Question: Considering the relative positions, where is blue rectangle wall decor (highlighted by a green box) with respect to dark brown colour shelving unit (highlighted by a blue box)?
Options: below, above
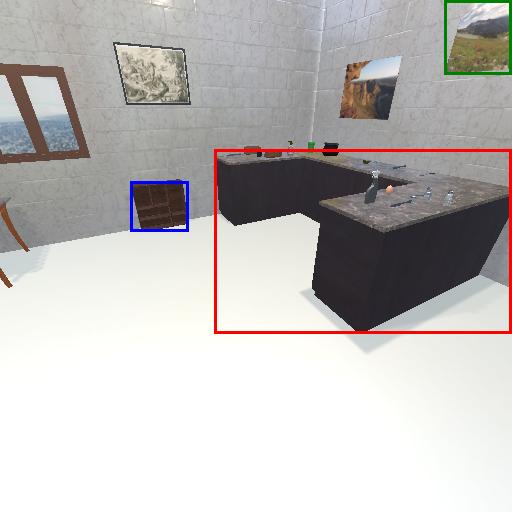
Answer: below